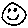
Label: smiley face